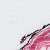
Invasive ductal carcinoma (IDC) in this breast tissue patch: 0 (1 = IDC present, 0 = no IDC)